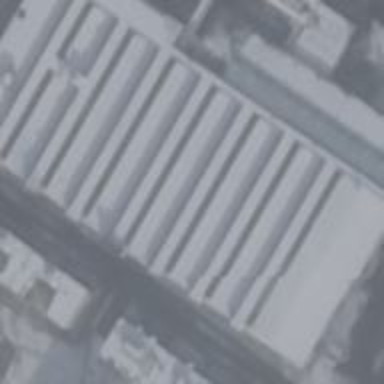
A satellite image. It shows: Industrial building.